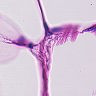
Metastatic tissue present: no